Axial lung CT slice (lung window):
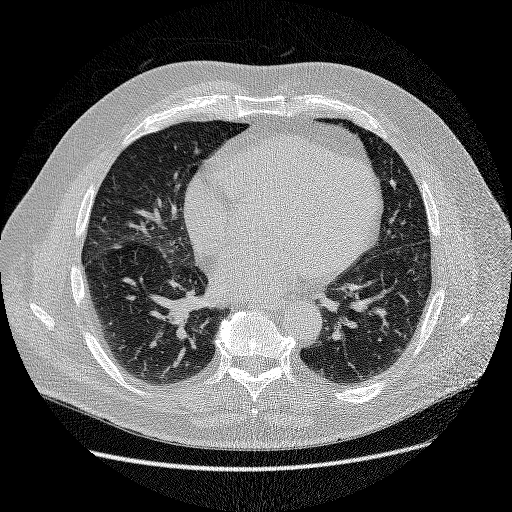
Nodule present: no